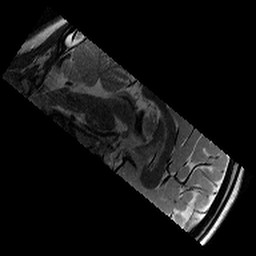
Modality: T2w
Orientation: sagittal
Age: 9
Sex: female
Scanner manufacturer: siemens
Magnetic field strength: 3 T
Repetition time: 9.23 s
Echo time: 0.067 s